Field crop: maize
Growth stage: 2
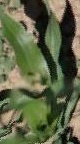
Species: maize